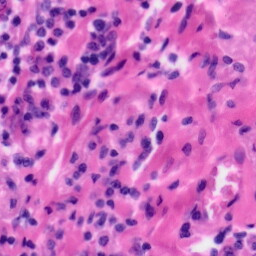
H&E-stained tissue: Tonsil